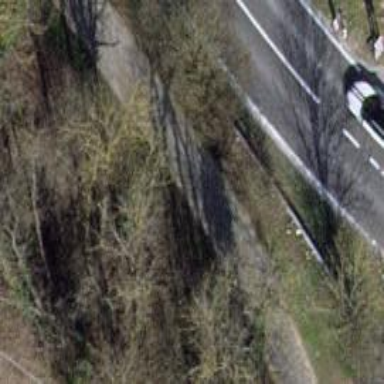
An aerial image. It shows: Asphalt cycleway.